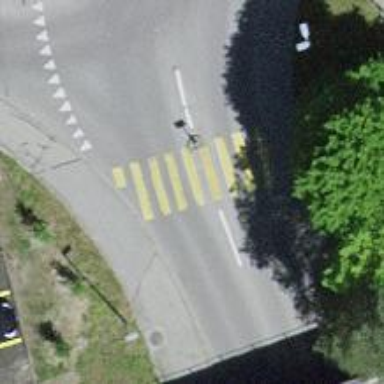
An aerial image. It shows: Zebra crossing on the road.